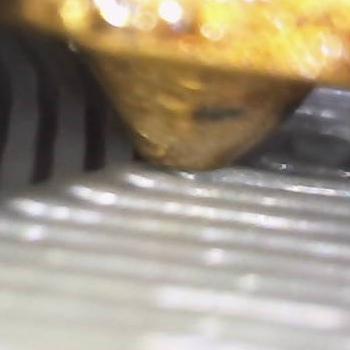
Flow rate: 100%